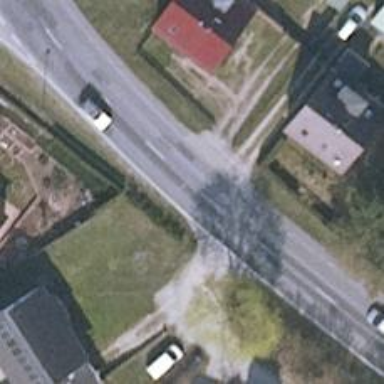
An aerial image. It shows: Secondary road with asphalt surface.